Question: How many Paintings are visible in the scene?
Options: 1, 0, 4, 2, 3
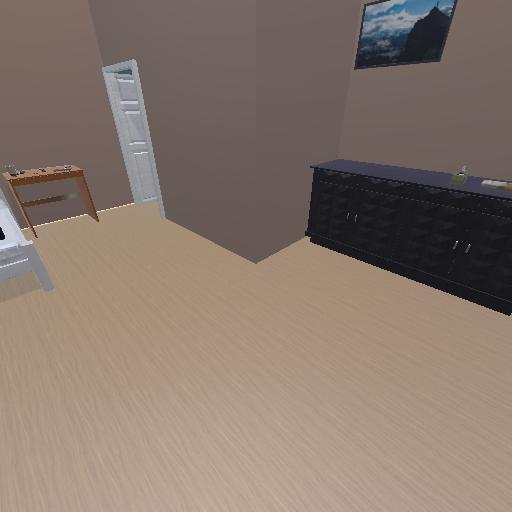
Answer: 1